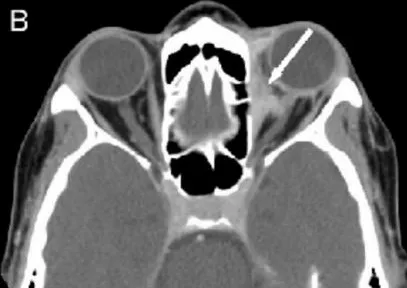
Retrobulbar metastasis, axial, and coronal computed tomography images with contrast. (B) Axial view of the upper orbits demonstrates enhancing abnormal soft tissue in the medial left orbit inseparable from the medial rectus muscle (arrow).
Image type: radiology (ct)